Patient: sex F, age 63
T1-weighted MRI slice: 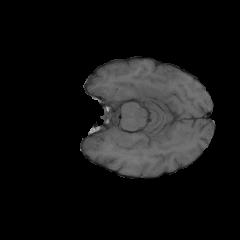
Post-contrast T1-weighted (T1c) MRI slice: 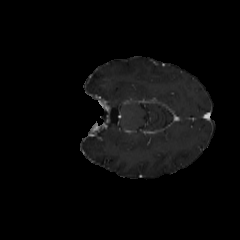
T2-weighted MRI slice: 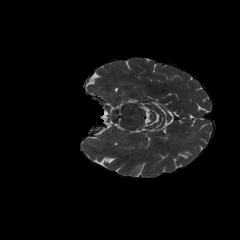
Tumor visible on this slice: no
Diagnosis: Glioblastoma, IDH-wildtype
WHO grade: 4